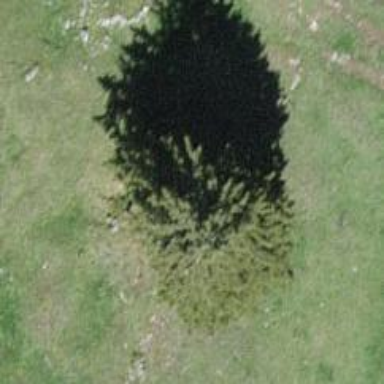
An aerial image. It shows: Needle-leaved tree in its natural environment.